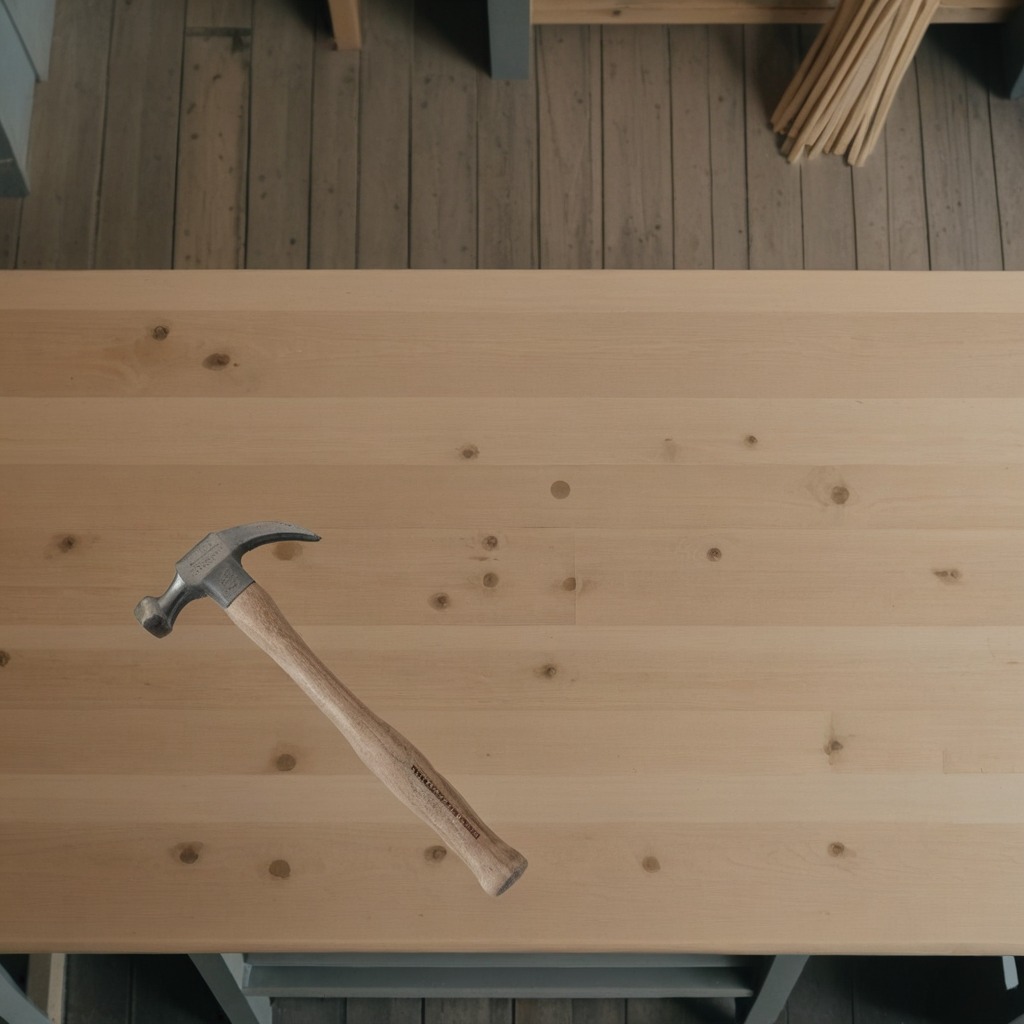
A hammer is lying on the workbench inside a coastal fishing gear workshop.